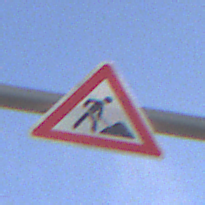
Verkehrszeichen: Arbeitsstelle
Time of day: SunriseSunset
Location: Outdoor (Nature)
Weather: PartlyCloudy
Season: NotSpecified
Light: Natural